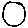
Label: circle